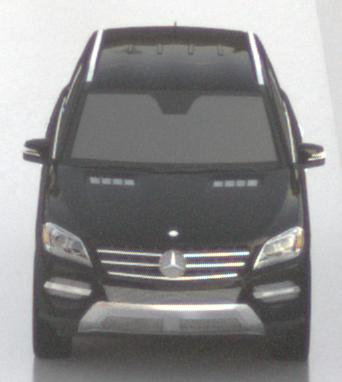
Make: Mercedes-Benz
Model: ML 350
Detailed model: M-Class (166)
Model produced from: 2011/11
Model produced until: 2014/10
Doors: 5
Color: black
Road condition: wet road
Daytime: sunrise or sunset
Contrast: low contrast